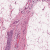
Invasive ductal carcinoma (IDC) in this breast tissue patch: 0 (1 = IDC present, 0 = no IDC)